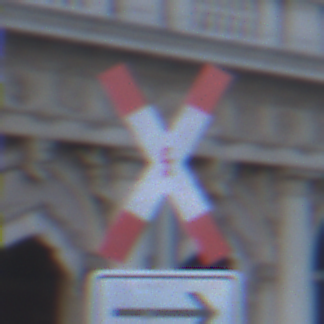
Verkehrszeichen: Andreaskreuz
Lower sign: RichtungsangabeDurchPfeile4
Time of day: Dawn
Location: Outdoor (Urban)
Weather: Clear
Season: NotSpecified
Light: Natural